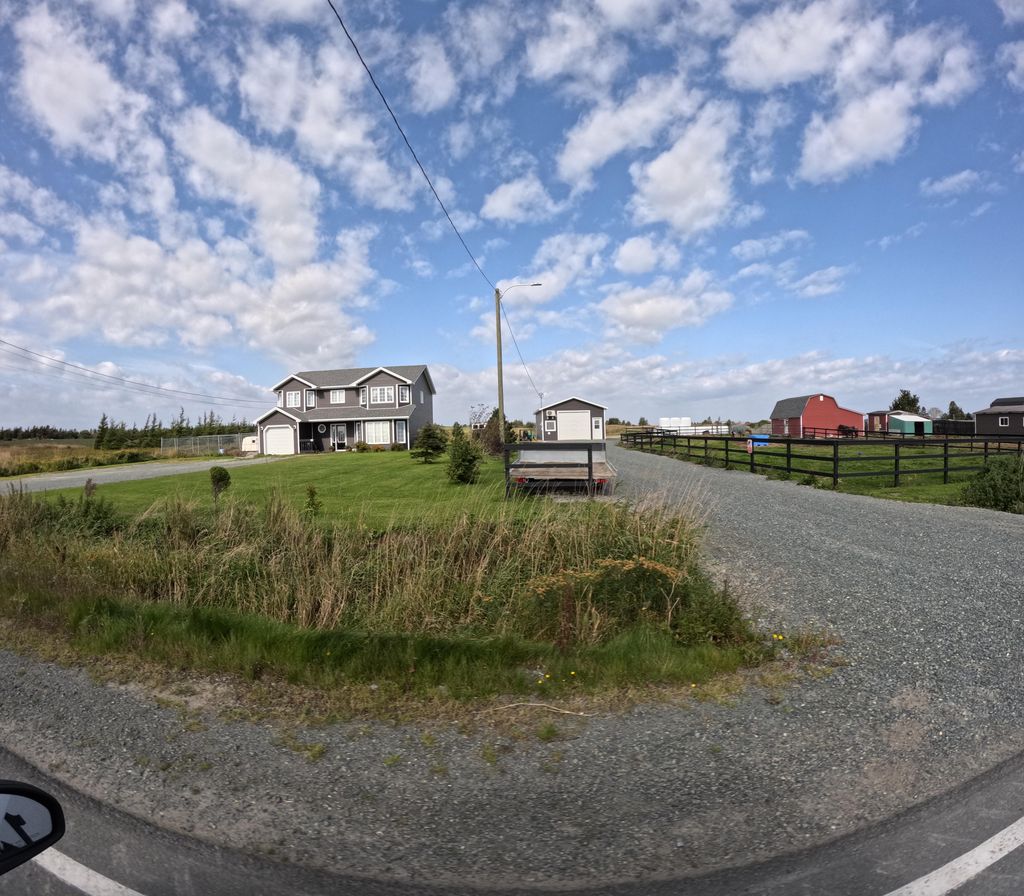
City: st_johns